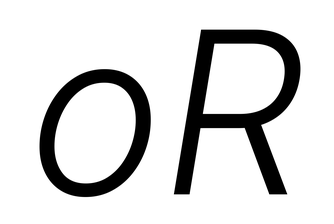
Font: Inter-Italic_Light_Italic